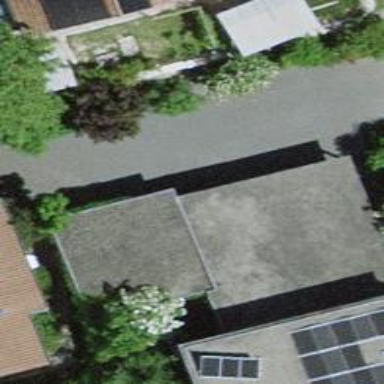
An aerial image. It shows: Garage.